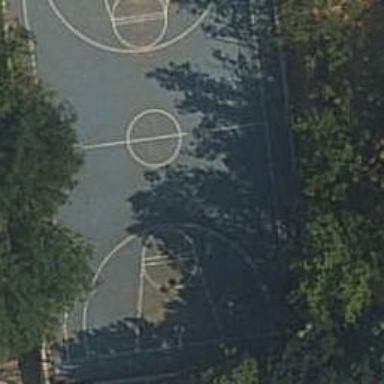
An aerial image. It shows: Basketball court on leisure land pitch.